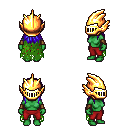
a pixel art fantasy rpg character, female body template, orc, green skin, green tattered cape, red pants, blue unkempt hairstyle, gold helm, leather bracers, four views (front, back, left, right), 2x2 character sprite sheet, small pixel art, hard edges, no anti-aliasing